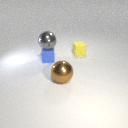
large gray metal sphere above small blue rubber cube